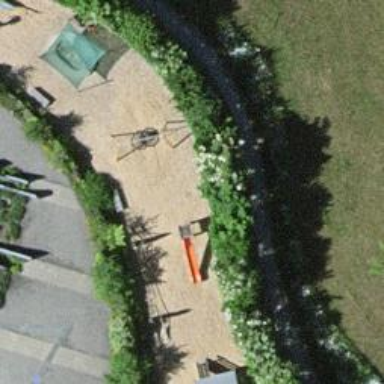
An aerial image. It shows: Playground featuring basket swing.